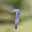
Label: 7